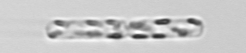
Label: Dactyliosolen_fragilissimus